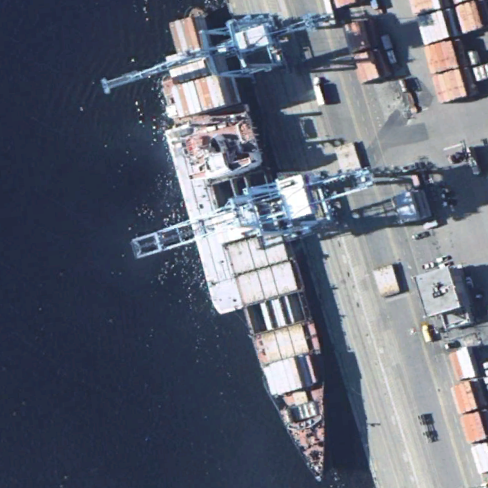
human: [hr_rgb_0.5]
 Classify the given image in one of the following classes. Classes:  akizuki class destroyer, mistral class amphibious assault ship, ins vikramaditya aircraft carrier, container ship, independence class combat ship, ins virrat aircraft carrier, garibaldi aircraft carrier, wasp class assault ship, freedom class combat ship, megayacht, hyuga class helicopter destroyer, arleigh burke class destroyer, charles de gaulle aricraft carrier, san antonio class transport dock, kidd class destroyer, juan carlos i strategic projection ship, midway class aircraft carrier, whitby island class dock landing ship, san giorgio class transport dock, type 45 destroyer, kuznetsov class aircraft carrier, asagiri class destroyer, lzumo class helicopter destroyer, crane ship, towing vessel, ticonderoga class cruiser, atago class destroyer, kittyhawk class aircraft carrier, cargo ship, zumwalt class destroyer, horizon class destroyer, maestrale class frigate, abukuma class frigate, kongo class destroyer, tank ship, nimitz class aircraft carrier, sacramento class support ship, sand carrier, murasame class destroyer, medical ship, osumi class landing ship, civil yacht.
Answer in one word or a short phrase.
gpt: Container ship